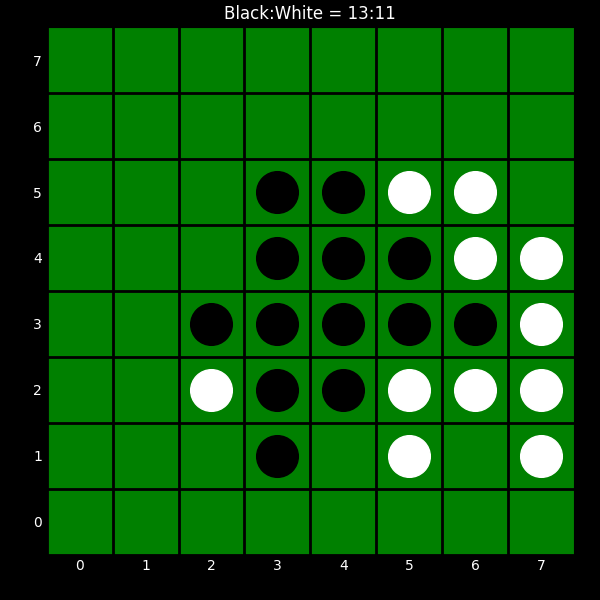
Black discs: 13
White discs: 11